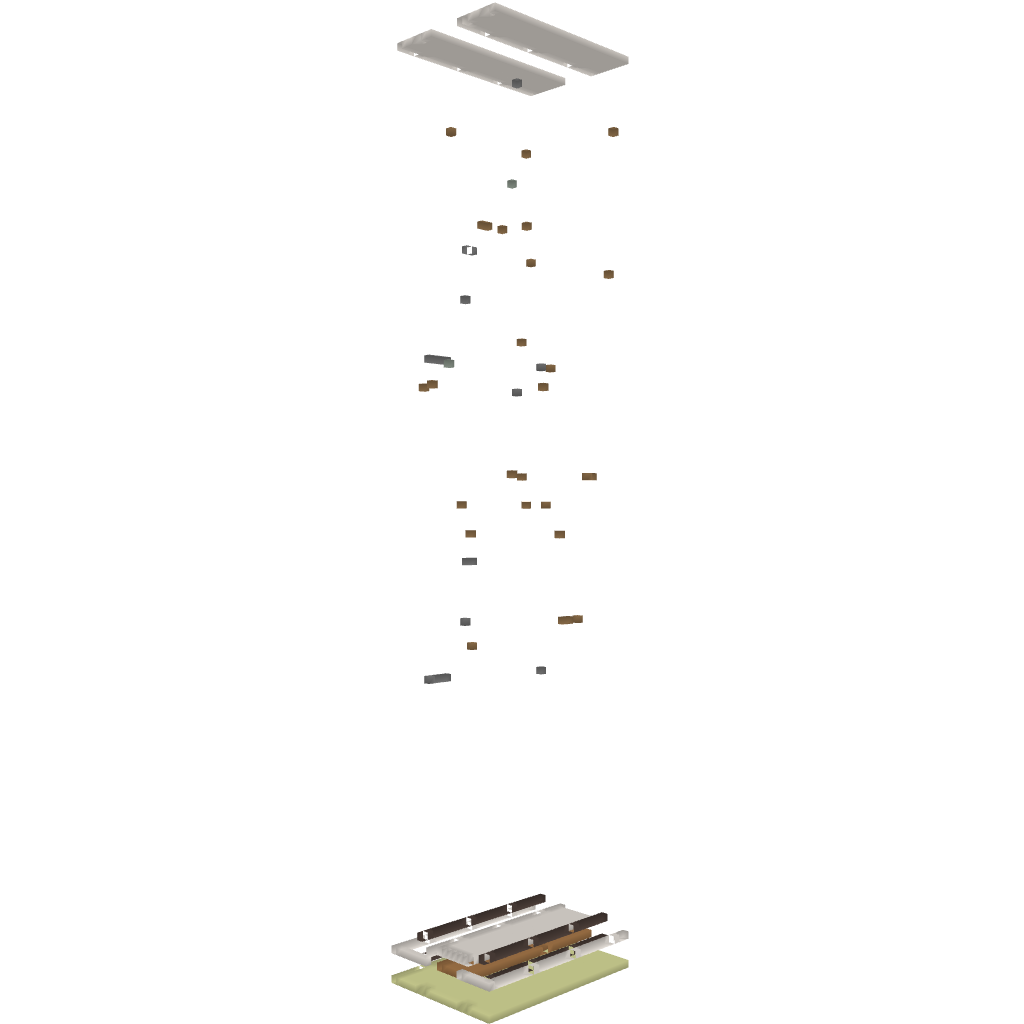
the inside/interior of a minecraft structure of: CraftPimp ENDERMAN GRINDER !!!